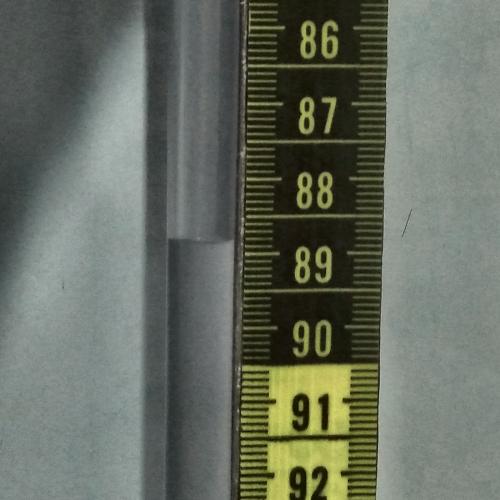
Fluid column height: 88.8 cm